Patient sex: M
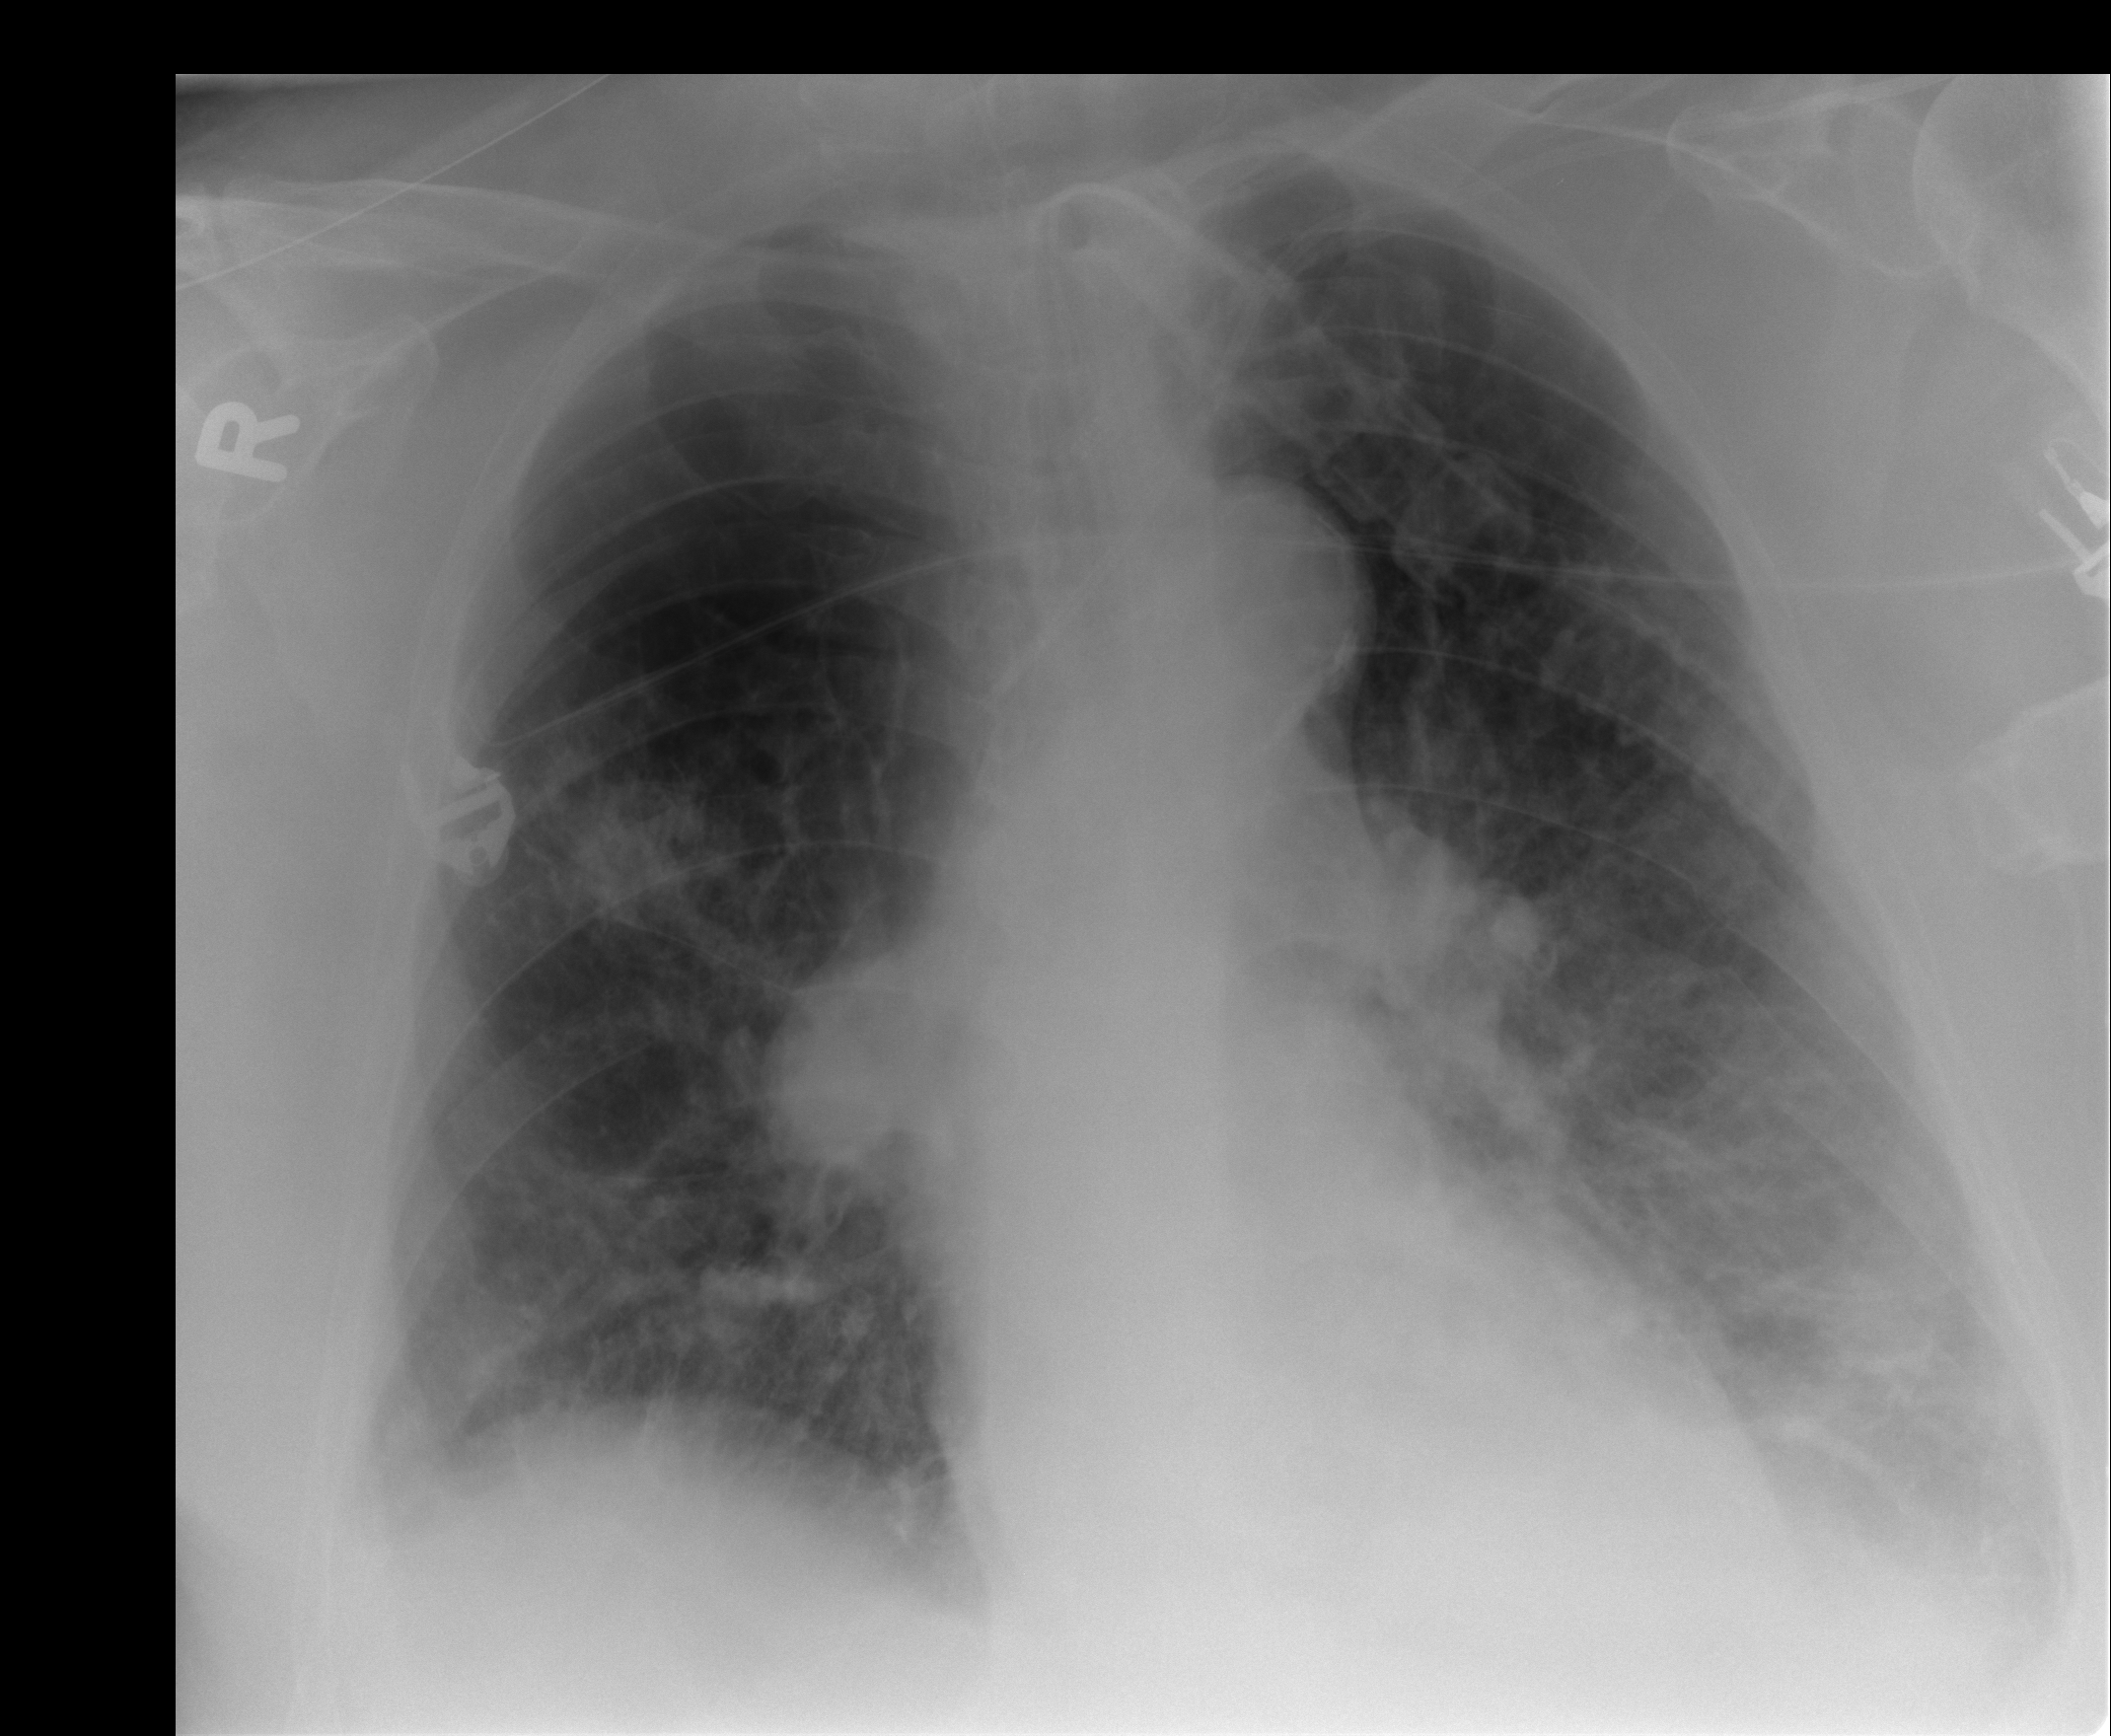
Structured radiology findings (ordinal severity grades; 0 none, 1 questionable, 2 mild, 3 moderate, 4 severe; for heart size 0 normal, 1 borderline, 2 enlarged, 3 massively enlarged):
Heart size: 0
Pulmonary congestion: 3
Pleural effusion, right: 1
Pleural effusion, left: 2
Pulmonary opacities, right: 2
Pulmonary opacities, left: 2
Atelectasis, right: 2
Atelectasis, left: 3